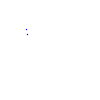
Particle: proton